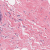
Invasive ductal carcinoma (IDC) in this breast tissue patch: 0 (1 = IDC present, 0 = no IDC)